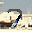
Label: 7